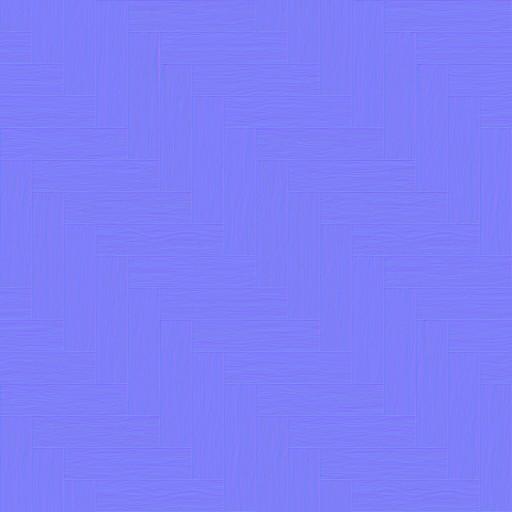
brown dark floor flooring herringbone parquet wood wooden